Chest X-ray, PA view. Patient: 40 years old, sex F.
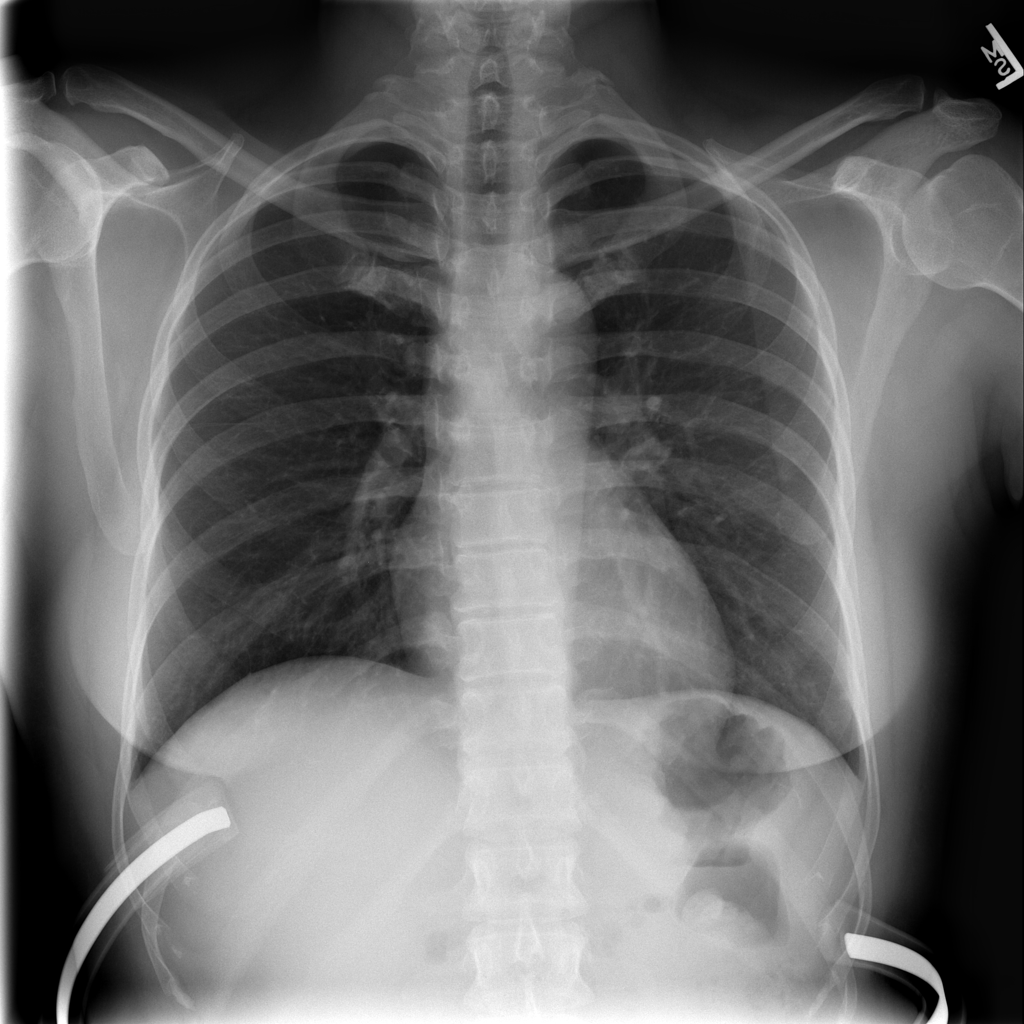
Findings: Mass